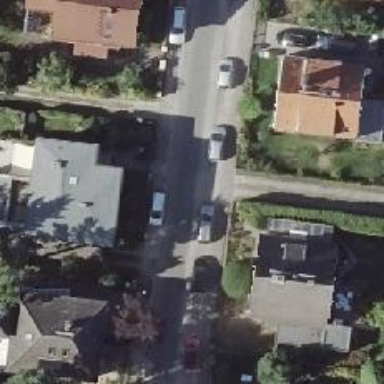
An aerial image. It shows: Residential road with sidewalk on the left side.